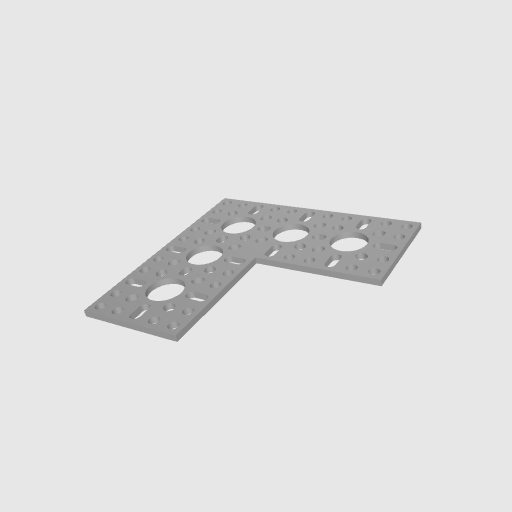
Part: FlatPatternBracket4-1